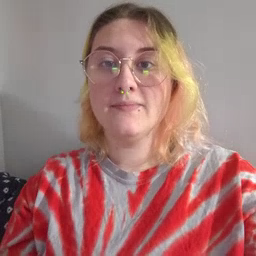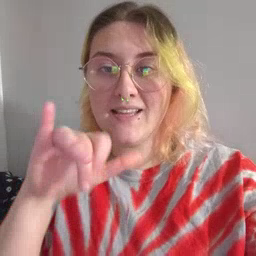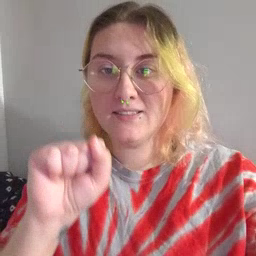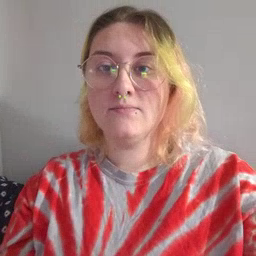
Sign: yes